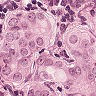
Metastatic tissue present: yes